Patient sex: M
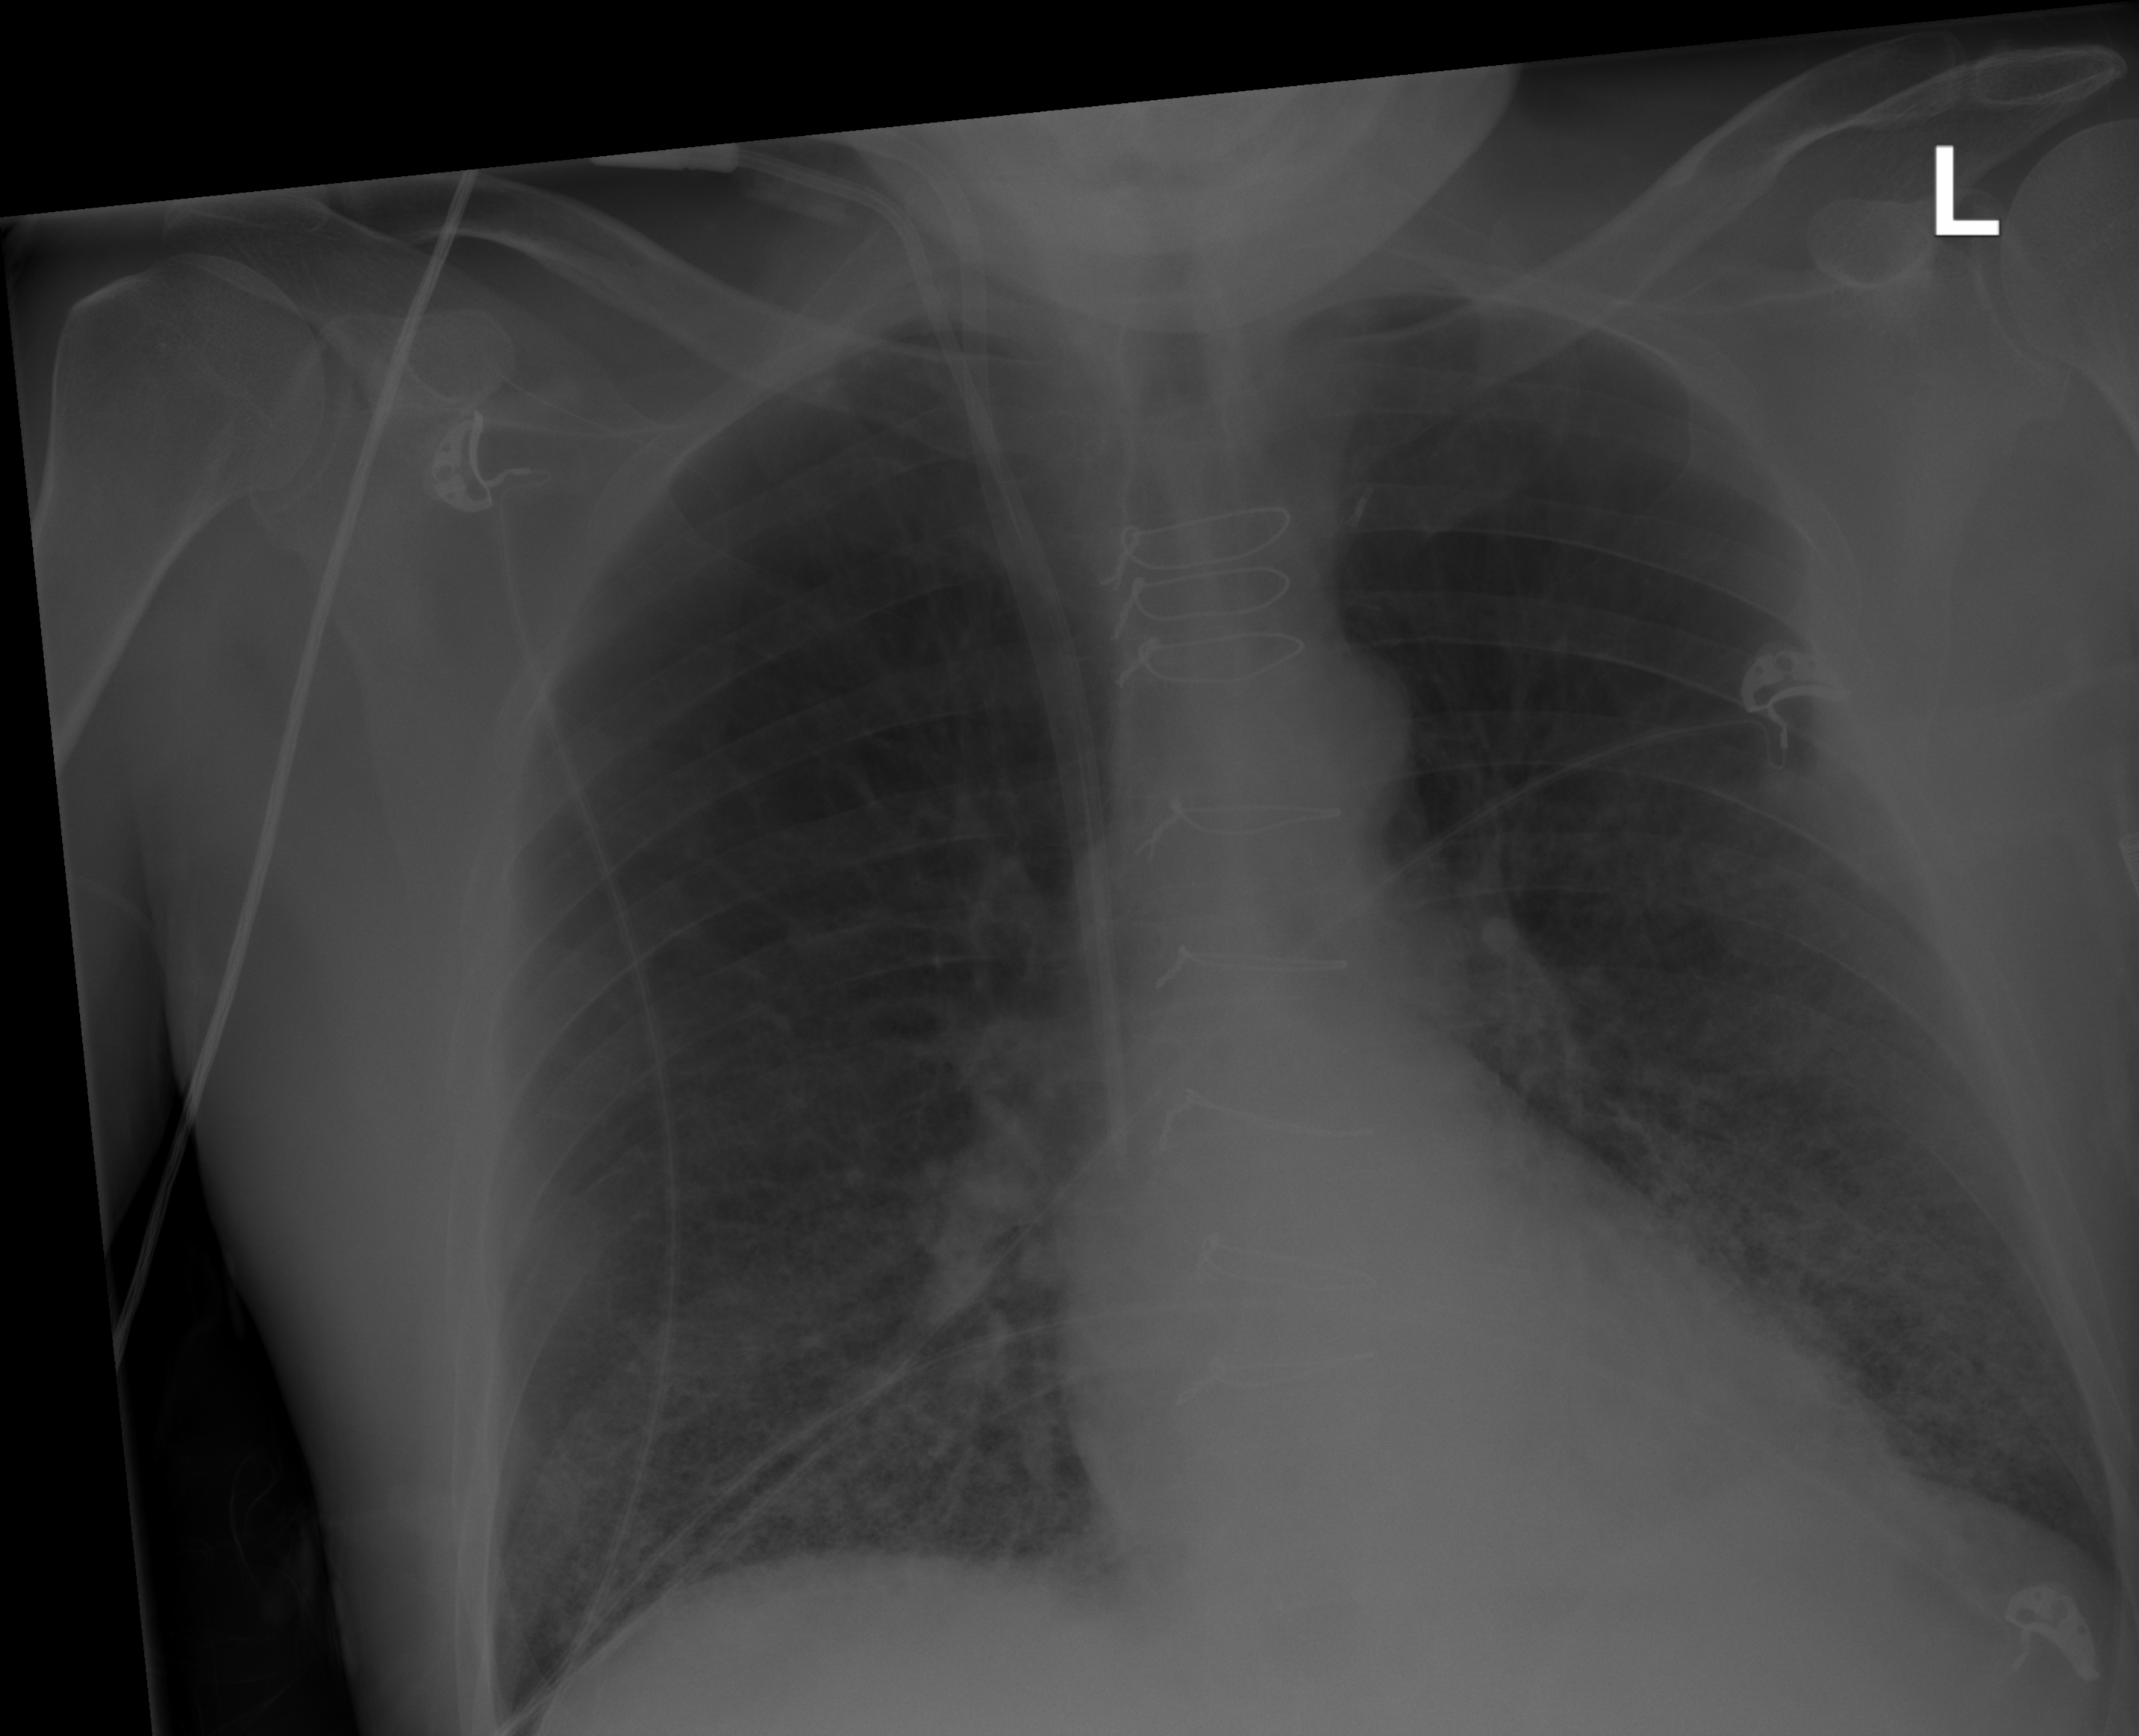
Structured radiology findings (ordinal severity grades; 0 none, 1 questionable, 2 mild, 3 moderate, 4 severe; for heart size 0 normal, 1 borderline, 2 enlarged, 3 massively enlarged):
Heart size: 0
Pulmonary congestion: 0
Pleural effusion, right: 0
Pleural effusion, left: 0
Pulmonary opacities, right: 2
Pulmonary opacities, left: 2
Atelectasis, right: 2
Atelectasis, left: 2